Interaction volume radius: 10 \u00c5
Interaction volume height: 15 \u00c5
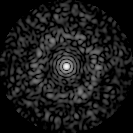
Disorder parameter: 0.8334